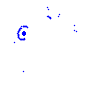
Particle: proton